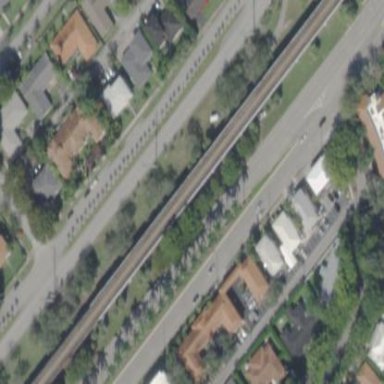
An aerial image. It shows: Kerb barrier surrounding grassy area.